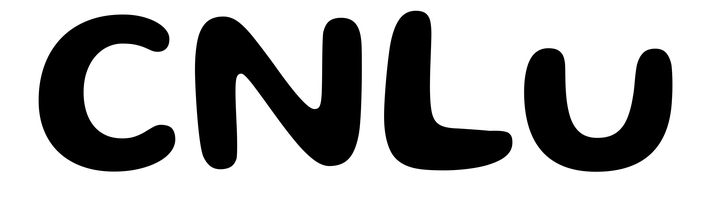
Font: Gluten_Medium